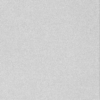
Label: dusty